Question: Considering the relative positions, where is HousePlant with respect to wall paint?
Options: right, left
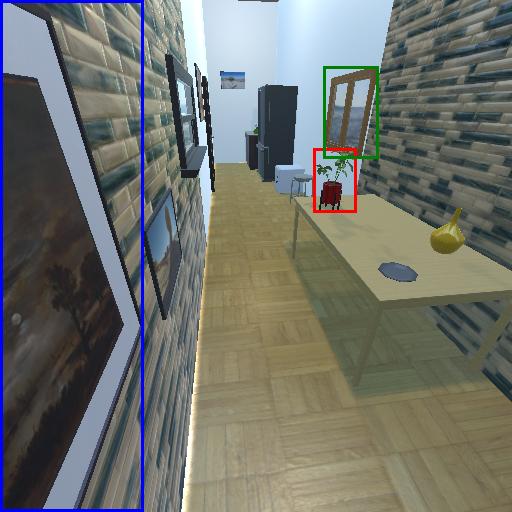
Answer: right